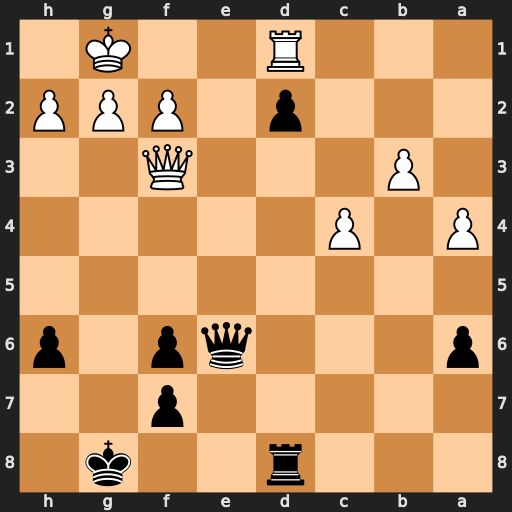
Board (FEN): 3r2k1/5p2/p3qp1p/8/P1P5/1P3Q2/3p1PPP/3R2K1
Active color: b
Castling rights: -
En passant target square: -
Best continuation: Qe1+ Rxe1 dxe1=Q#